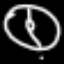
Label: clock